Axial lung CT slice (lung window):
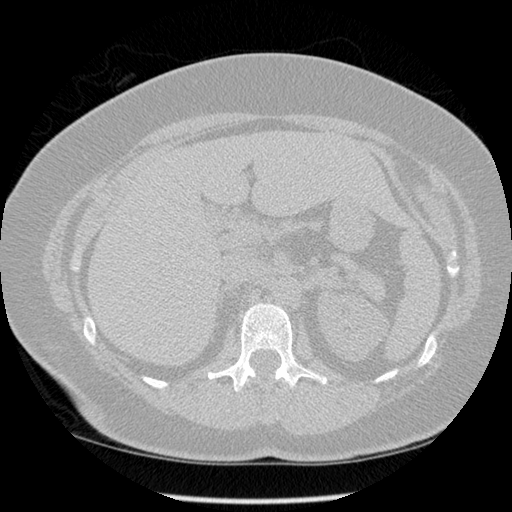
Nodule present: no